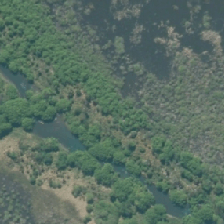
Land cover: deciduous_hardwood